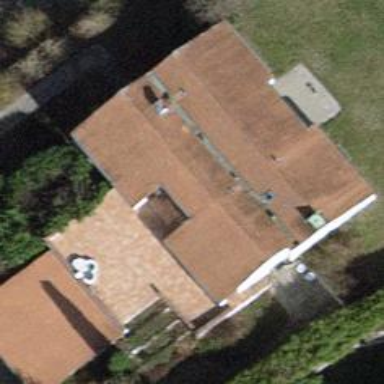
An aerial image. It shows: Detached building.